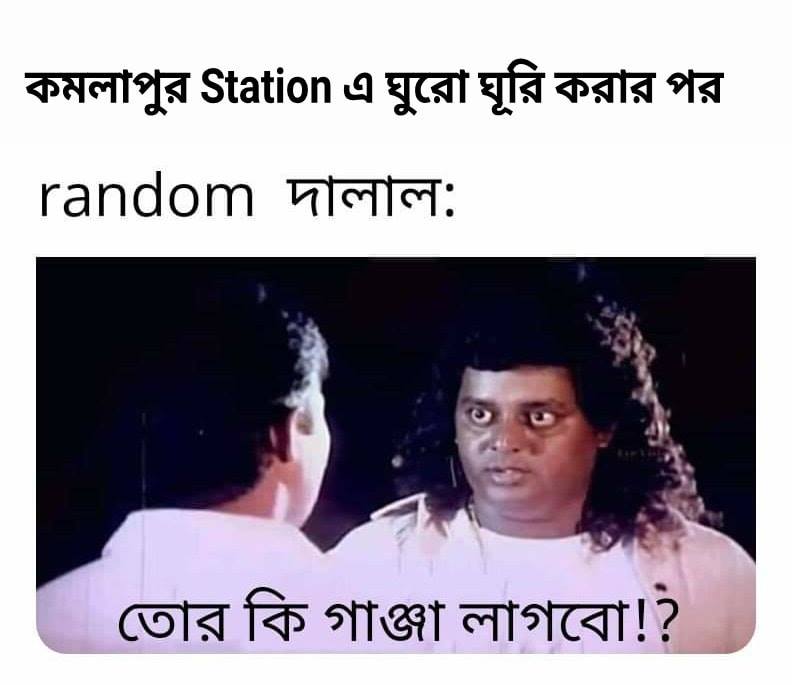
Caption: কমলাপুর Station এ ঘুরো ঘুরি করার পর    random দালালঃ   তোর কি গাঞ্জা লাগবো !?
Label: non-hate